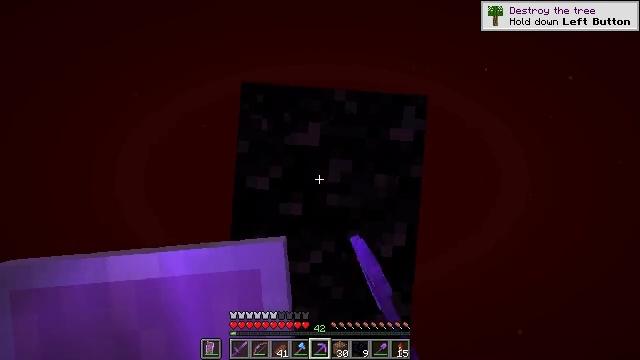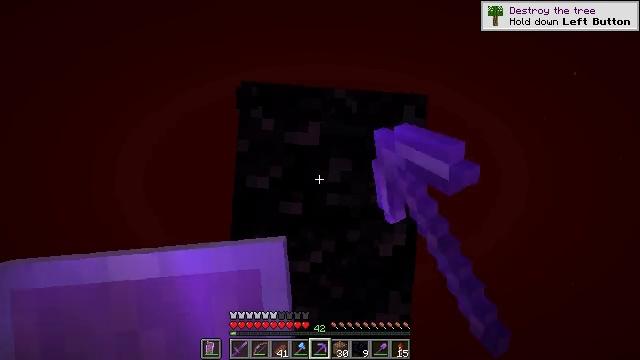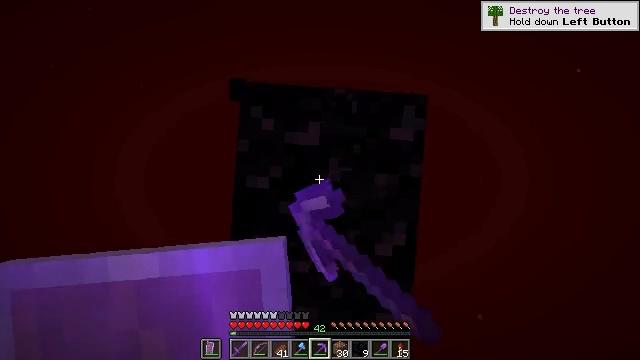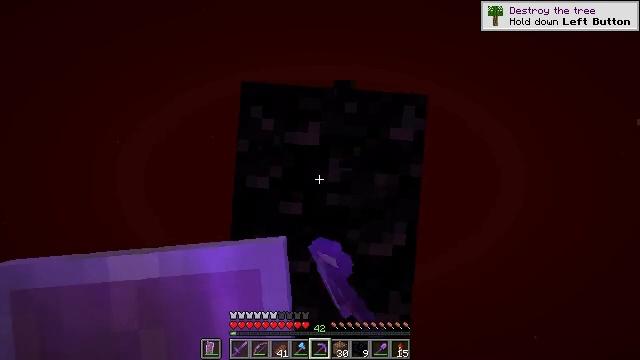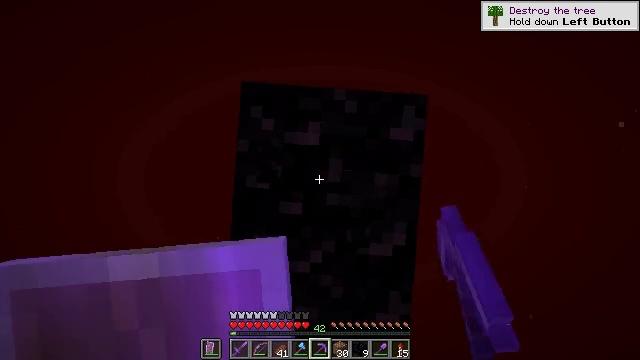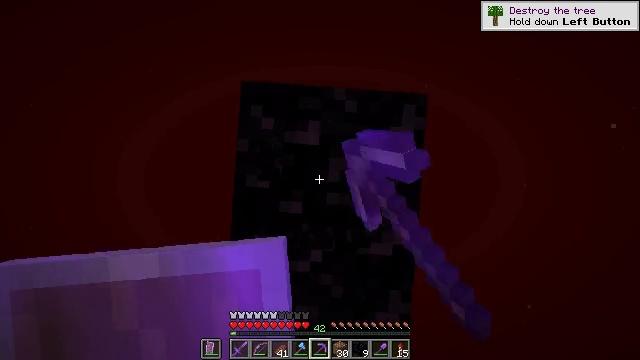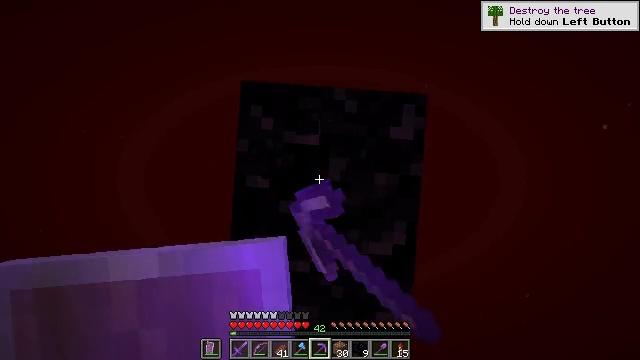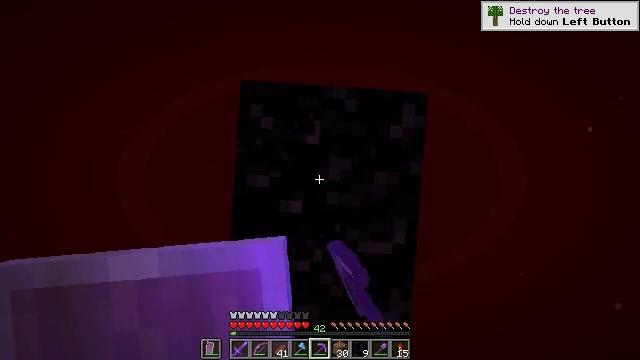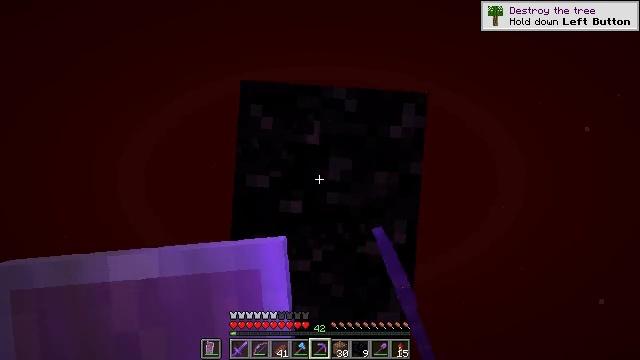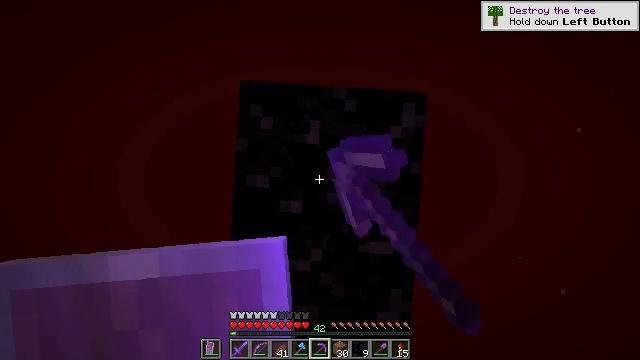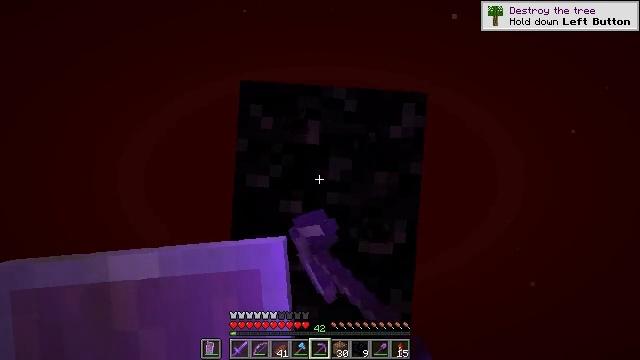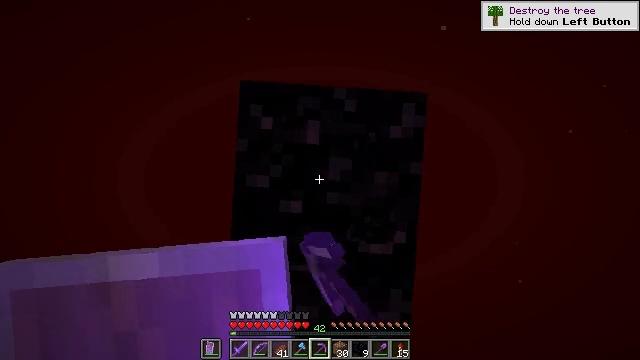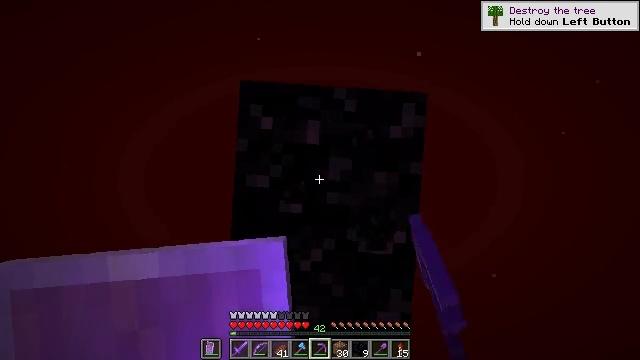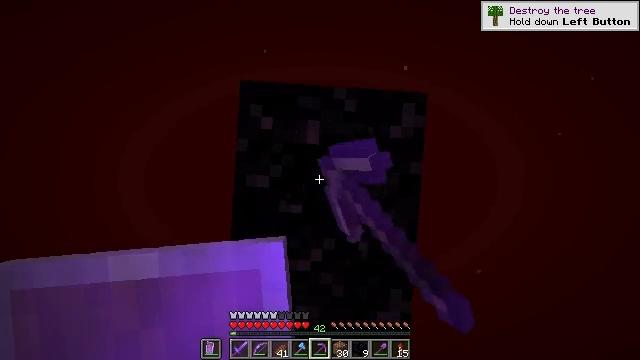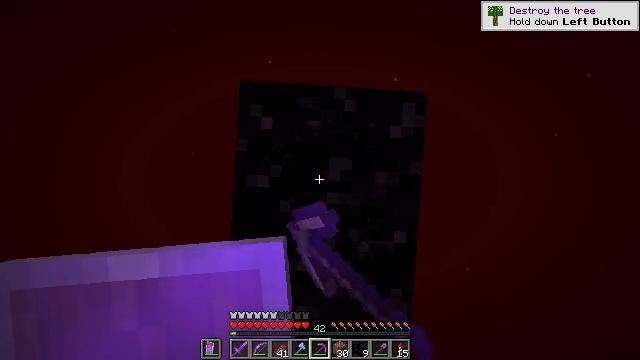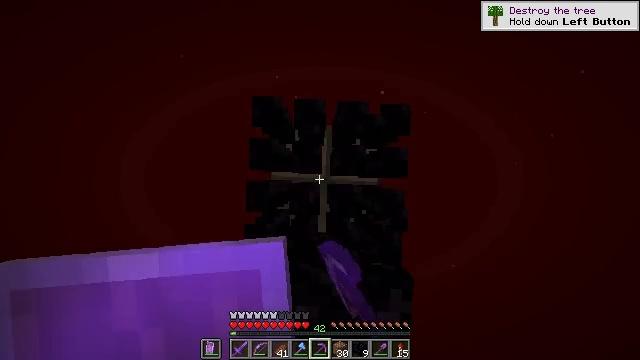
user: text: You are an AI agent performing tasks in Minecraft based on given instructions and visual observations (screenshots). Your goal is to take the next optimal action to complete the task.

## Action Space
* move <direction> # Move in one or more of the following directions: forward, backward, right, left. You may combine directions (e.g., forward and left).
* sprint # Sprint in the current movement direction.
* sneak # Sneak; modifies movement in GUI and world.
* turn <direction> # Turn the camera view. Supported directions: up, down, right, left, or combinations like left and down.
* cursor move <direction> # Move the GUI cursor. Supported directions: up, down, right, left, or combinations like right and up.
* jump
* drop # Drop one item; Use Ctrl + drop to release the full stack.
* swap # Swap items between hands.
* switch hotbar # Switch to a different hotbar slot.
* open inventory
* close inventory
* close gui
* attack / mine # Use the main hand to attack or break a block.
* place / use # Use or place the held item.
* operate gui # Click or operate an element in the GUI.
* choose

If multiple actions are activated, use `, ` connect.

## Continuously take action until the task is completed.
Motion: motion action
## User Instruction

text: Gather obsidian from a lava source.
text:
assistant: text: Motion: attack / mine
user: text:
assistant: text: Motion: attack / mine
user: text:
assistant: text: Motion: attack / mine
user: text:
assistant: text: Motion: attack / mine
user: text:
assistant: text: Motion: attack / mine
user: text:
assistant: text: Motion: attack / mine
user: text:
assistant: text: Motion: attack / mine
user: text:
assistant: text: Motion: attack / mine
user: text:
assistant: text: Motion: attack / mine
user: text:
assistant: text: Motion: attack / mine
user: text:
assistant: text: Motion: attack / mine
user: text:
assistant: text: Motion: attack / mine
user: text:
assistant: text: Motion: attack / mine
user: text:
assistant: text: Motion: attack / mine
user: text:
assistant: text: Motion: attack / mine
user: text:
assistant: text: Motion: attack / mine
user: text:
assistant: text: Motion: attack / mine
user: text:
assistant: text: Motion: attack / mine
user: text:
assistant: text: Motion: attack / mine
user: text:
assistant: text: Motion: attack / mine